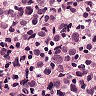
Metastatic tissue present: yes